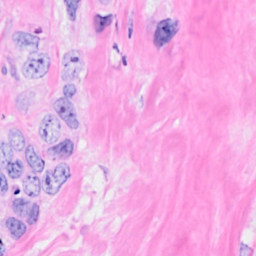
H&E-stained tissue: Breast